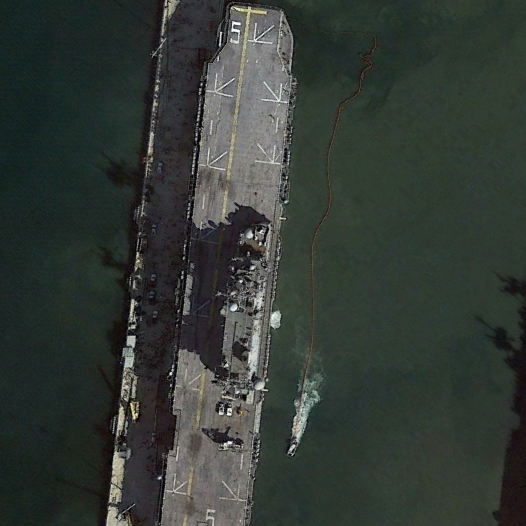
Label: assault